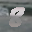
Label: 8